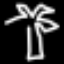
Label: palm tree